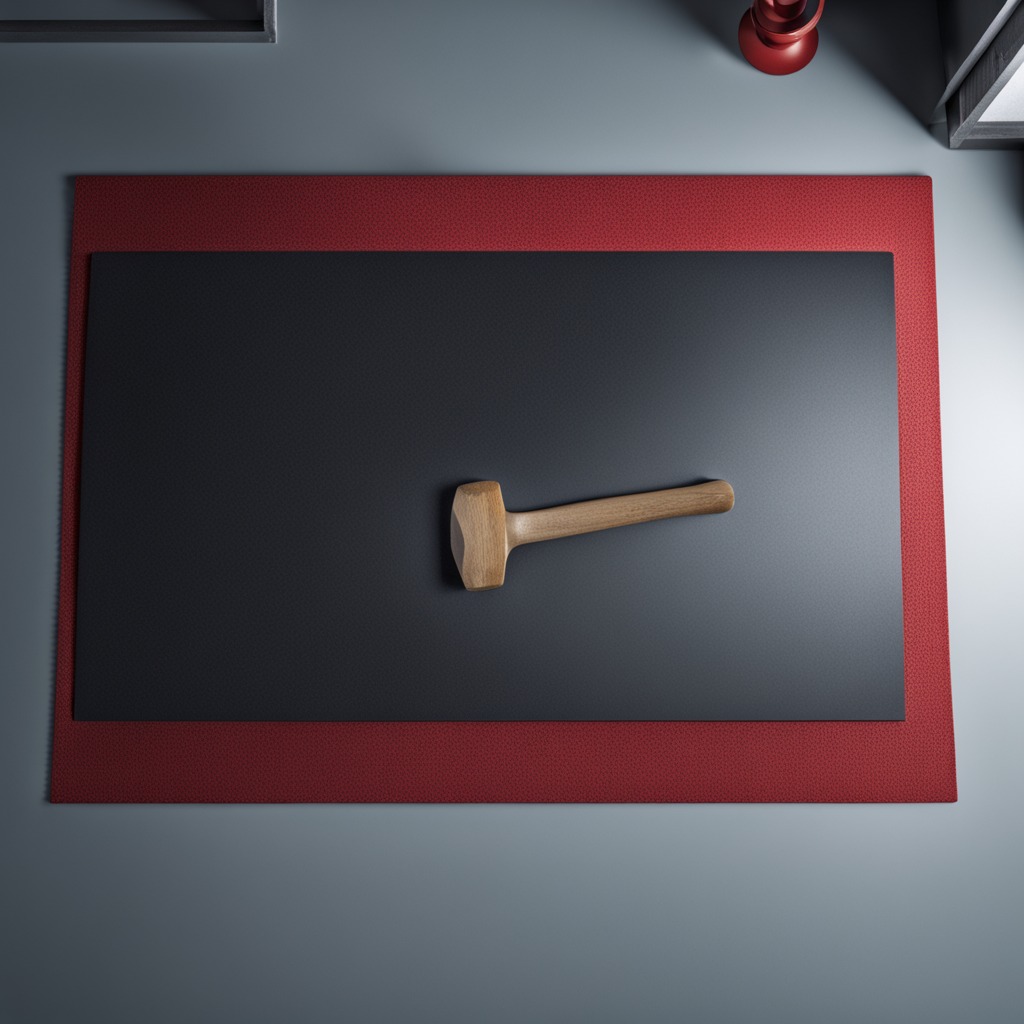
A hammer lies on the clean granite tabletop covered with a red rubber mat inside a workshop under bright overhead lighting crisp shadows high clarity worn but beneath the mat.